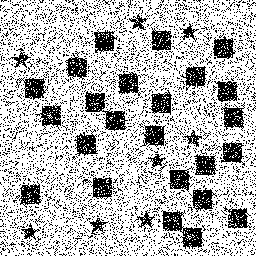
Squares: 24
Triangles: 0
Stars: 8
Total shapes: 32